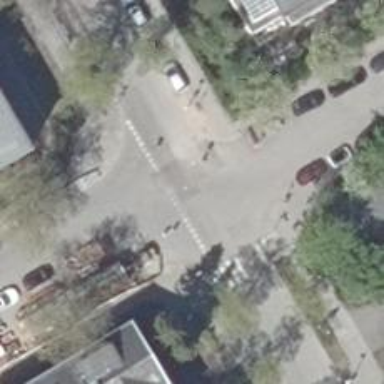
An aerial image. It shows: Residential road with asphalt surface and parallel on-street parking lanes on both sides.